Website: lowes
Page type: store-pickup
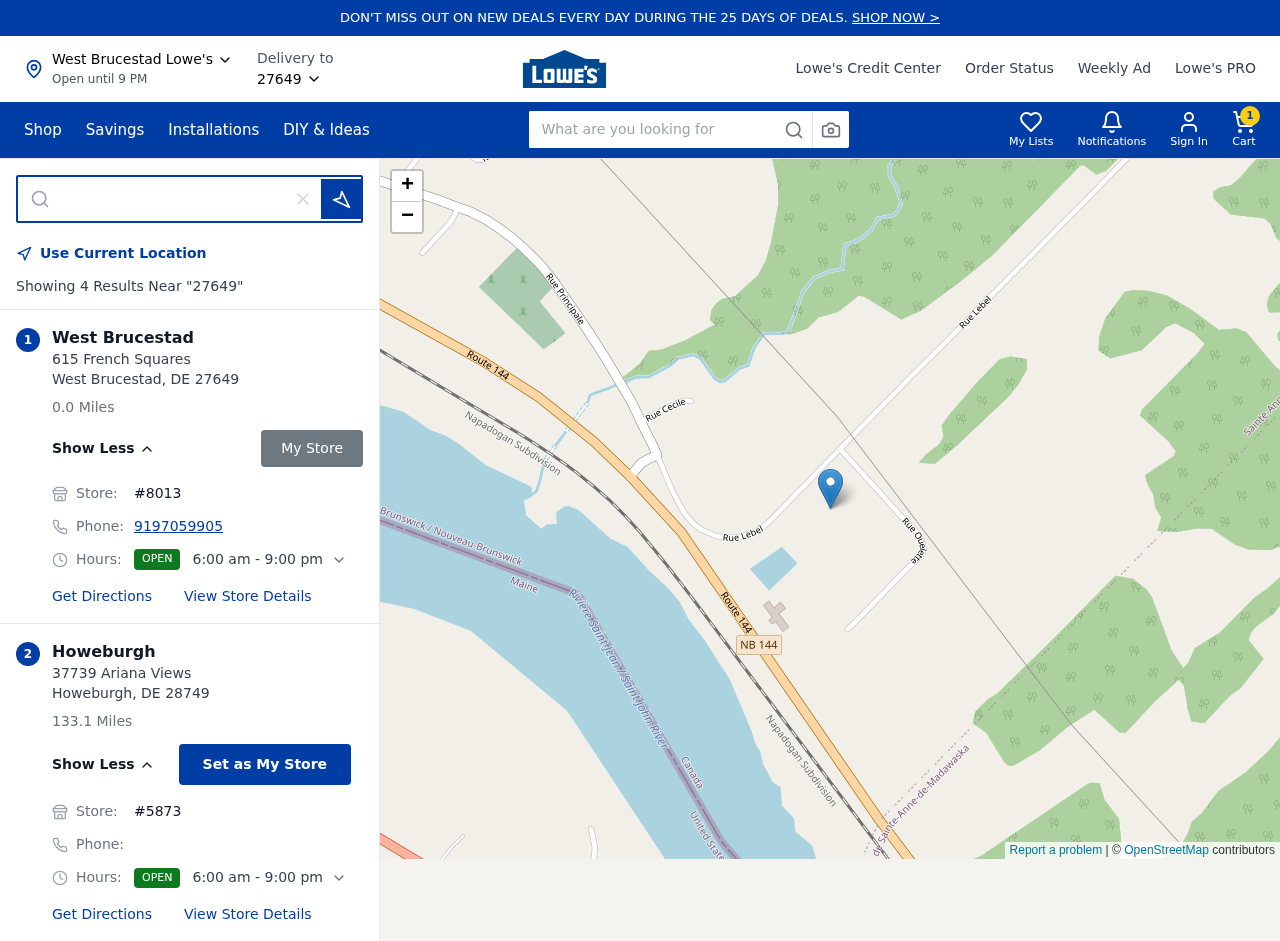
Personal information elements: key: PII_CITY
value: West Brucestad
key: PII_CITY2
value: Howeburgh
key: PII_LOCATION1_STREET
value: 615 French Squares
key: PII_LOCATION2_POSTCODE
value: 28749
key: PII_LOCATION2_STREET
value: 37739 Ariana Views
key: PII_PHONE
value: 9197059905
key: PII_POSTCODE
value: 27649
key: PII_STATE_ABBR
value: DE
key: PII_POSTCODE3
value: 27649
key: PII_POSTCODE_FULL
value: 27649
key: PII_POSTCODE_NUMERIC
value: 27649
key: PII_STATE_ABBR2
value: DE
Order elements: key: ORDER_NUM_ITEMS
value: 1
Search elements: key: HEADER_SEARCH
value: What are you looking for
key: SEARCH_STORE_LOCATION
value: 27649